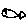
Label: fish